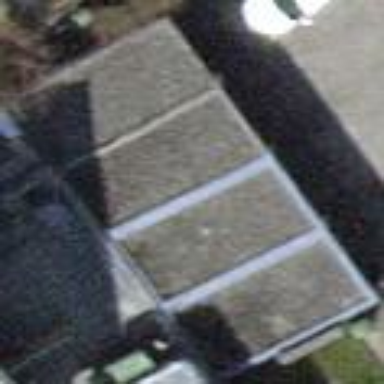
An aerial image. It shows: Group of garages.